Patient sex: F
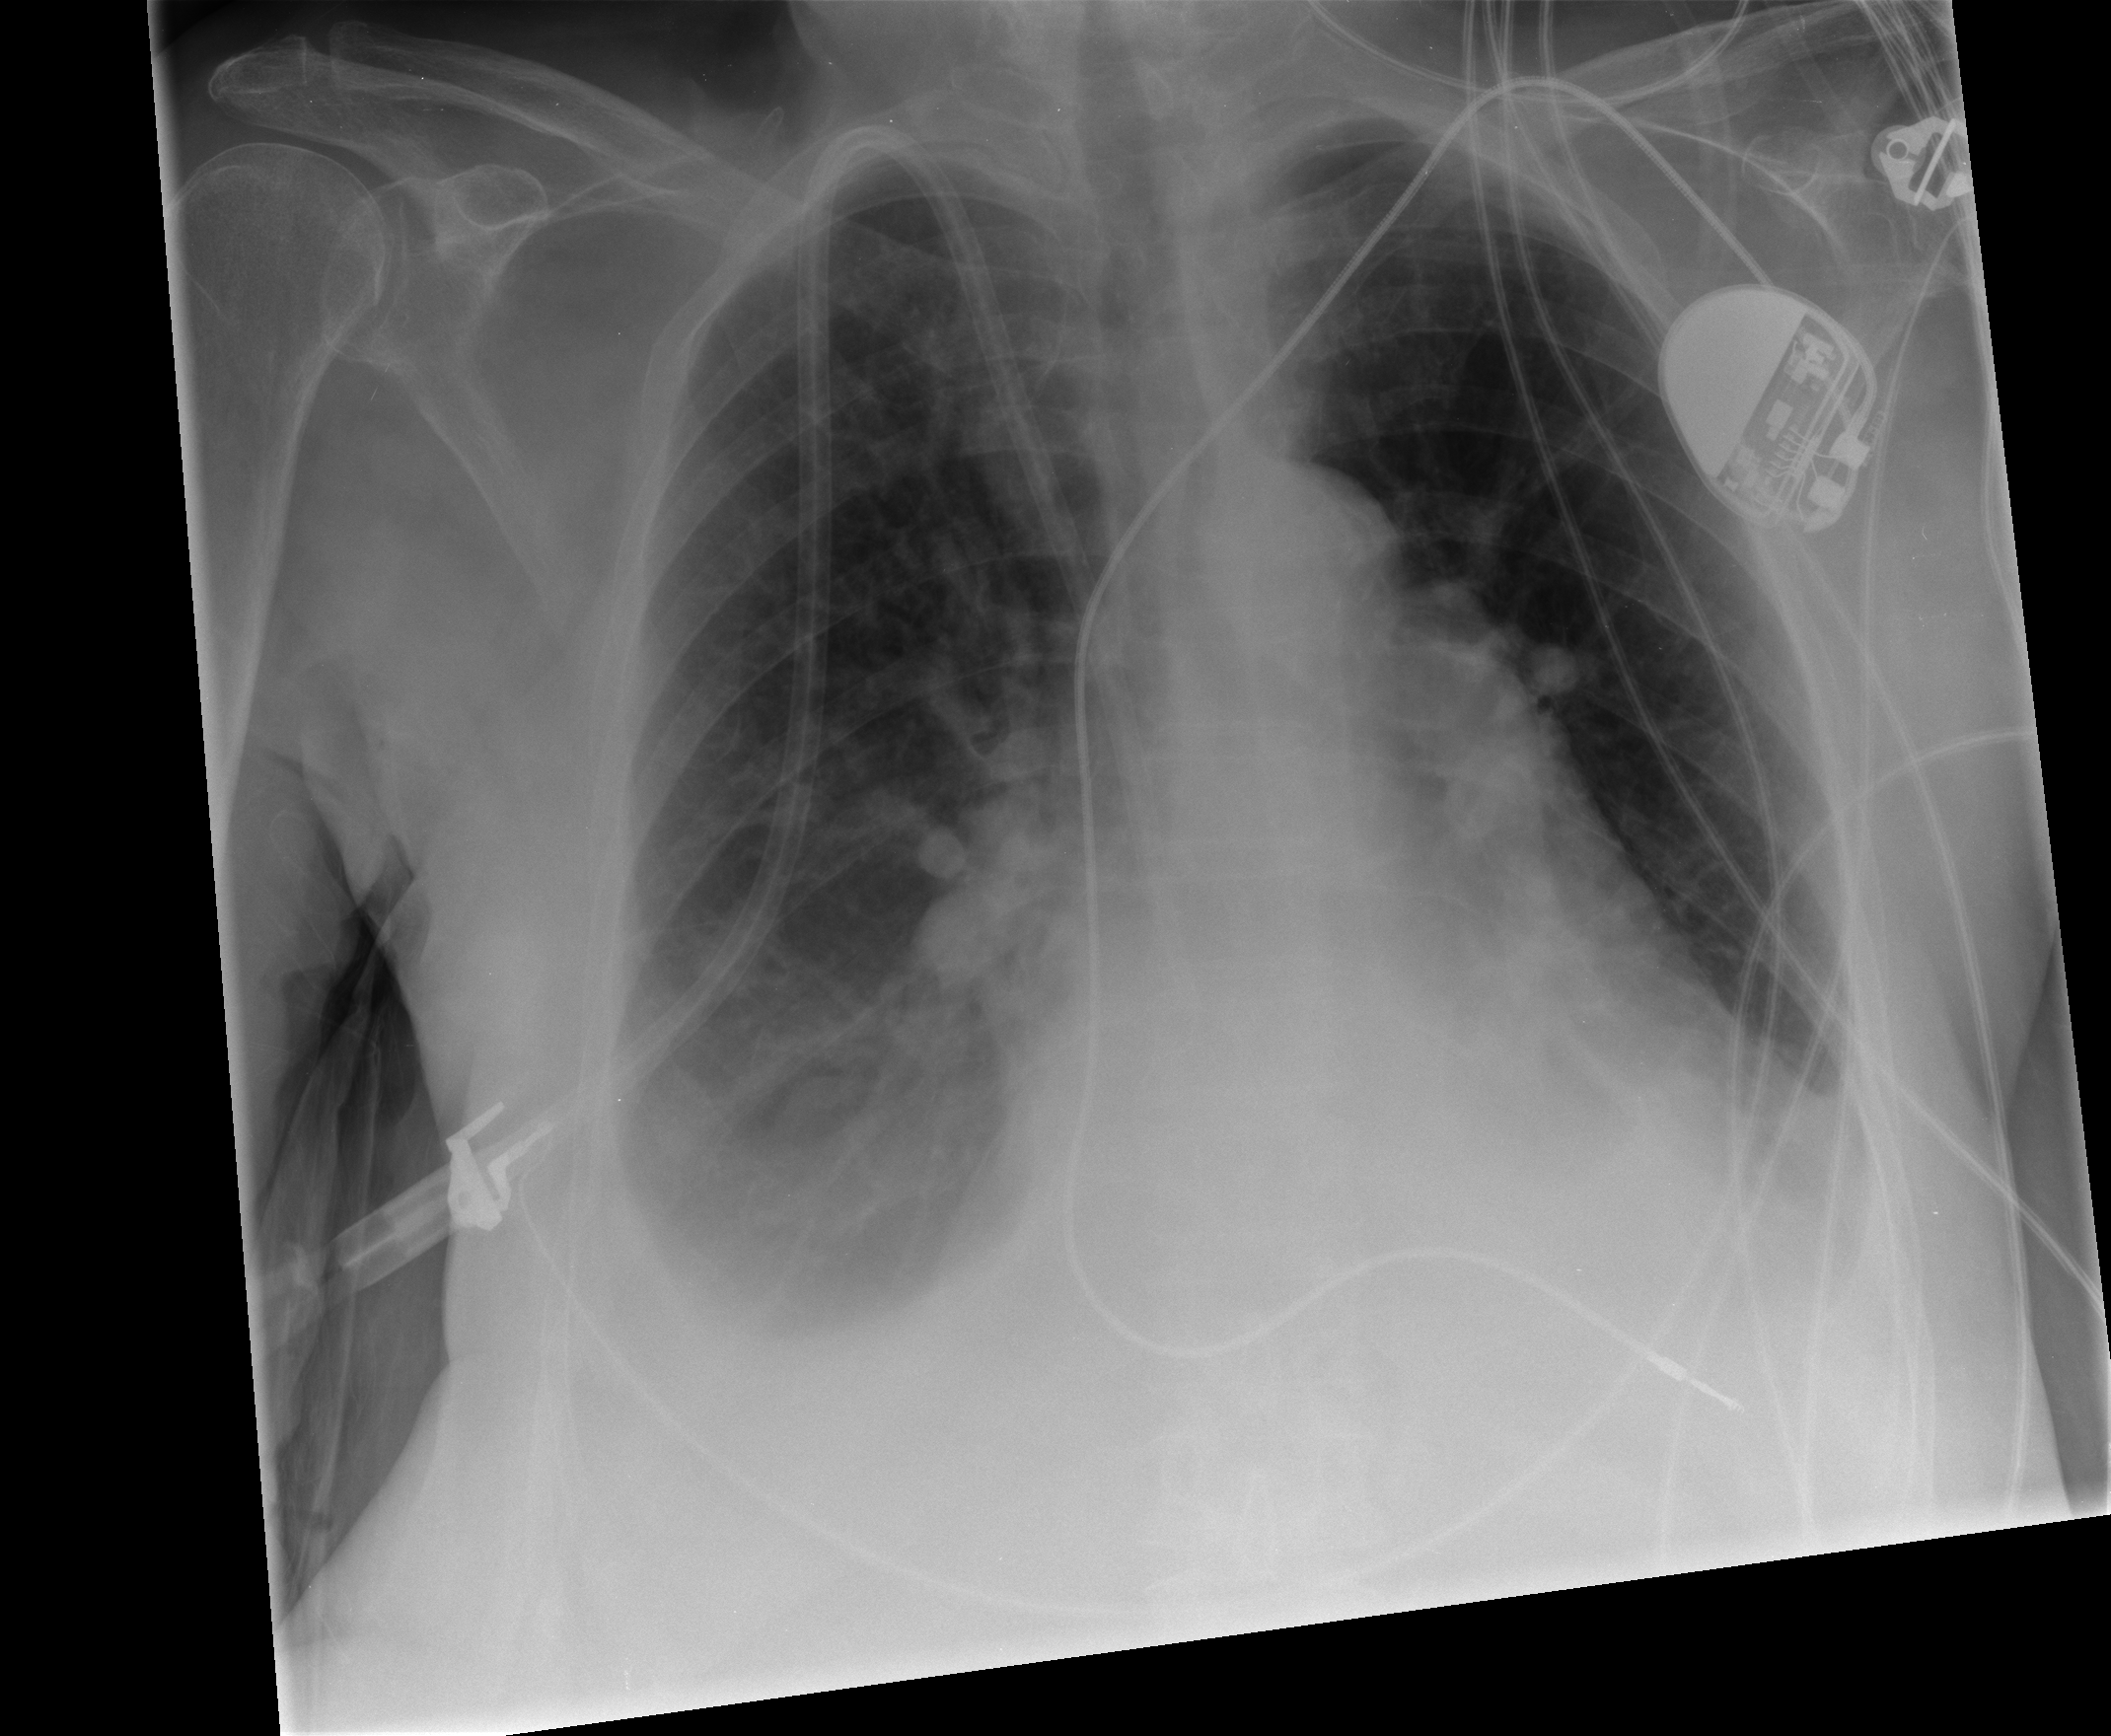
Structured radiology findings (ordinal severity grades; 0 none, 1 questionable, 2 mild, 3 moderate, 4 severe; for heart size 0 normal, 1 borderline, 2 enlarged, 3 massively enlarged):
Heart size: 2
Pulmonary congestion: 2
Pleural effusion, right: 3
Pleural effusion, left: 2
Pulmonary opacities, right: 0
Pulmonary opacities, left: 0
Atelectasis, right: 2
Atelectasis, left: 1